Field crop: tomato
Growth stage: 2
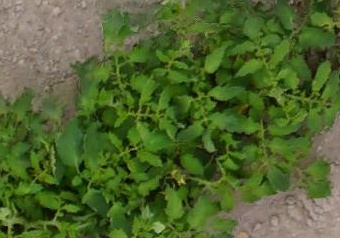
Species: tomato